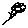
Label: flower